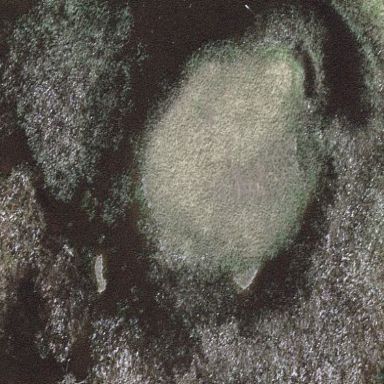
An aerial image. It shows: Swampy area with water.